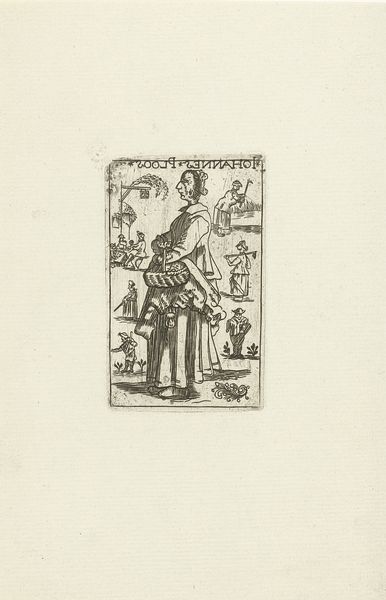
Titel: Boerin
Künstler: Johannes Ploos
Standort: Amsterdam
Institution: Rijksmuseum
Schlagwörter: caricature, femme, gravure, robe, dessin, panier, woman, ouvrier, artisan, drawing